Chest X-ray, PA view. Patient: 19 years old, sex M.
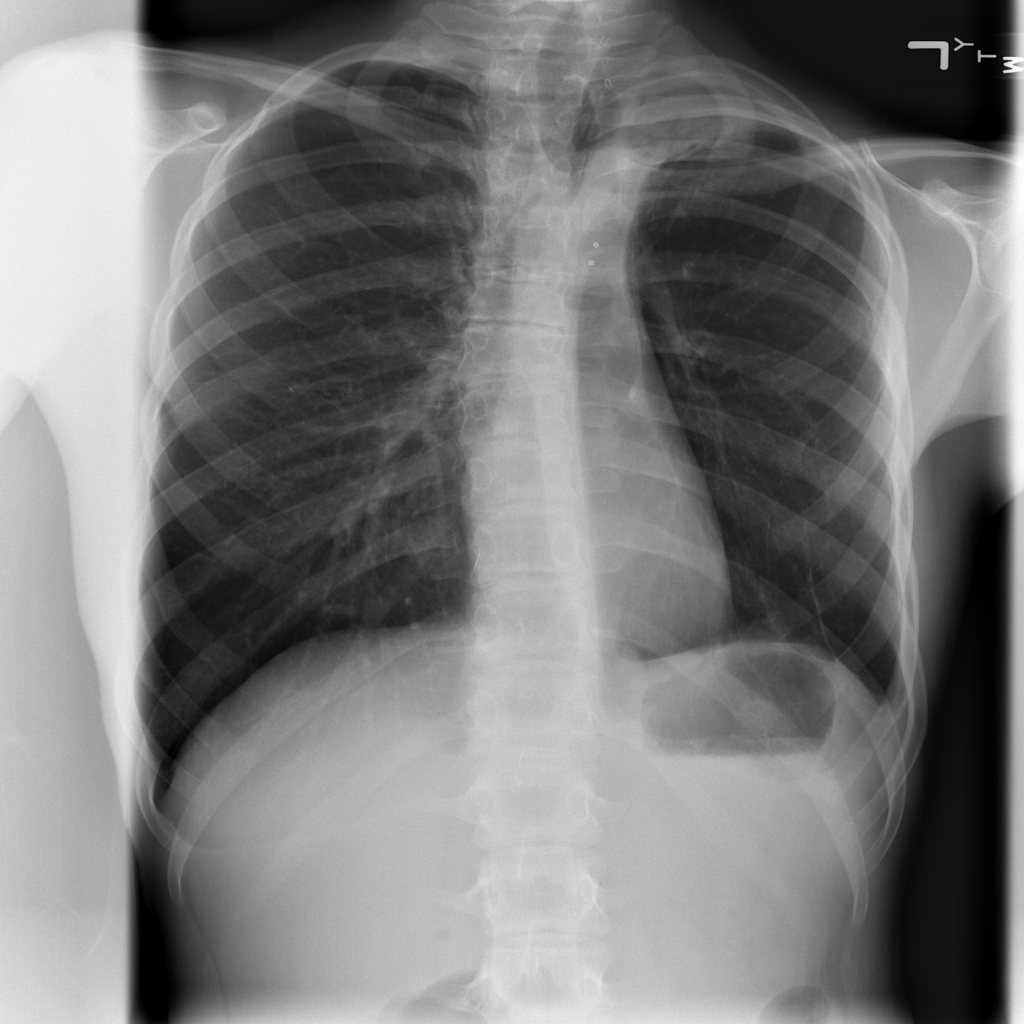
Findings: Consolidation, Mass, Pneumothorax